Interaction volume radius: 5 \u00c5
Interaction volume height: 45 \u00c5
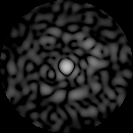
Disorder parameter: 0.8245